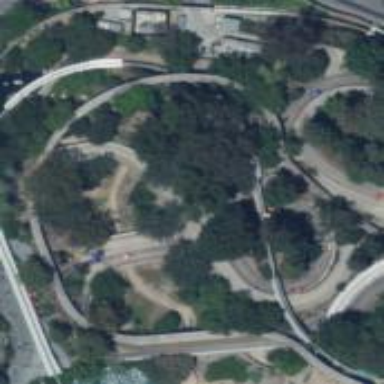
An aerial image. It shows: Raceway for motor sports.